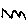
Label: zigzag